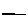
Label: line